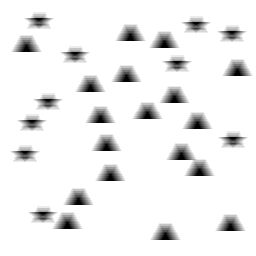
Squares: 0
Triangles: 18
Stars: 10
Total shapes: 28